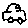
Label: car